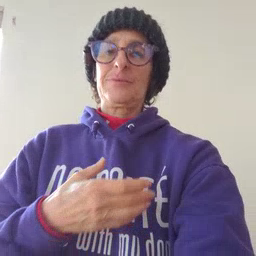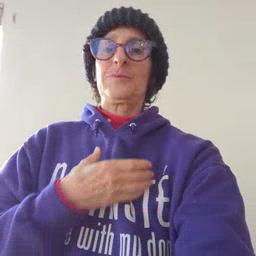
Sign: giraffe